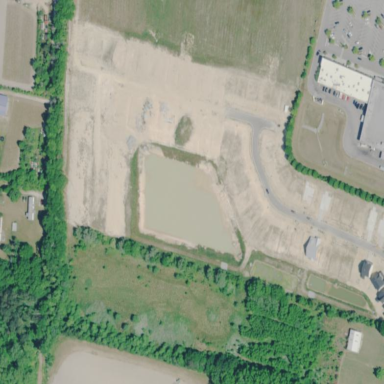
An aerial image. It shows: Retention basin containing natural water.